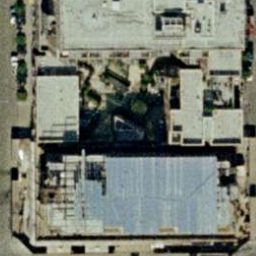
Label: buildings